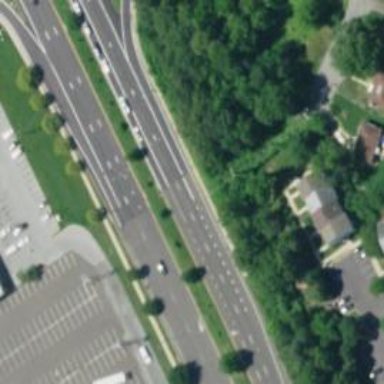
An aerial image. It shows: This image shows trunk highway that functions as expressway.